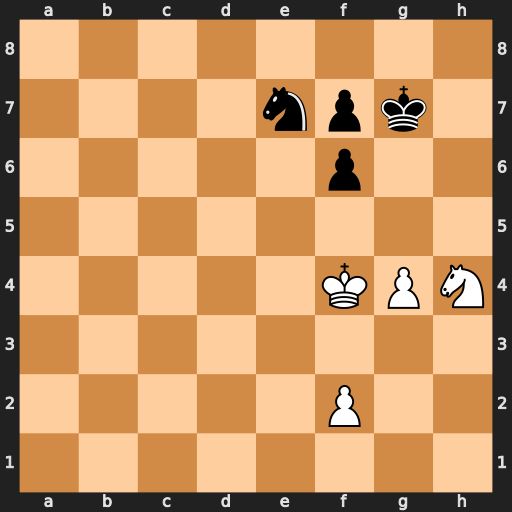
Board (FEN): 8/4npk1/5p2/8/5KPN/8/5P2/8
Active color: w
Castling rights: -
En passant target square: -
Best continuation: Nf5+ Kf8 Nxe7